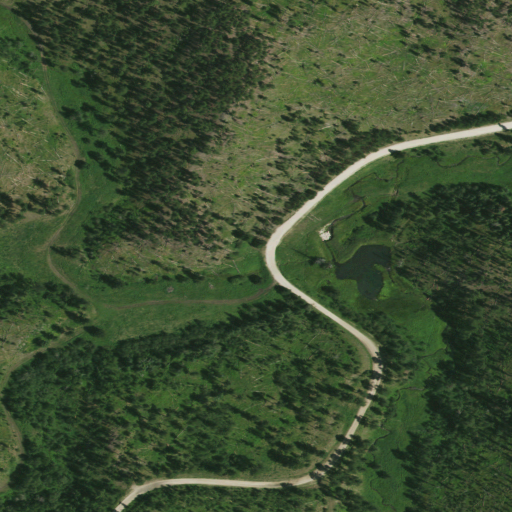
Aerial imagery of valley in South Dakota named Thompson Draw containing evergreen forest and shrub